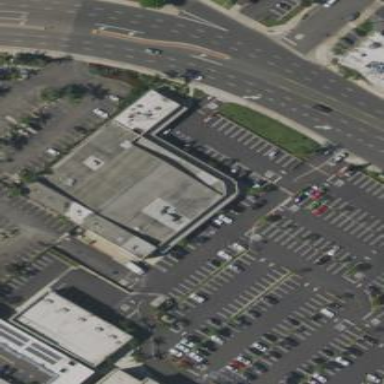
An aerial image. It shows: Pharmacy building providing healthcare services.